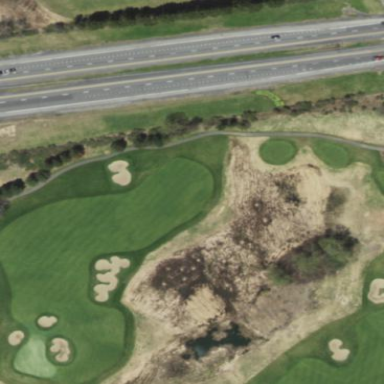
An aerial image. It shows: Area of rough grass used for golf.